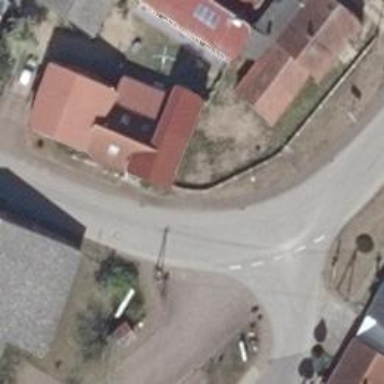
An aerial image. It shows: Secondary road with asphalt surface.